Aerial crown-view tile of a tropical tree (Barro Colorado Island, Panama), acquired 20250317:
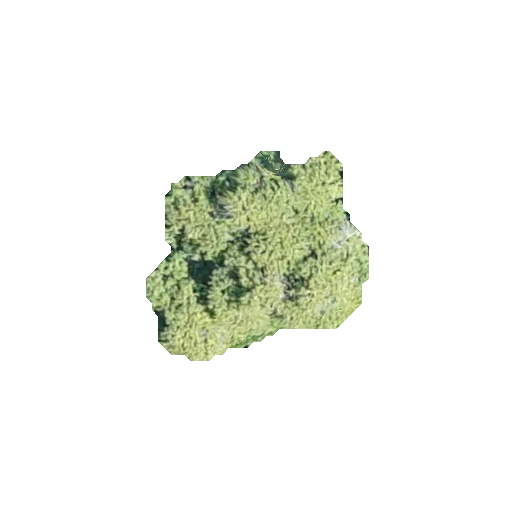
Species: Cordia bicolor
GBIF accepted scientific name: Cordia bicolor
Crown area: 50.141 m²